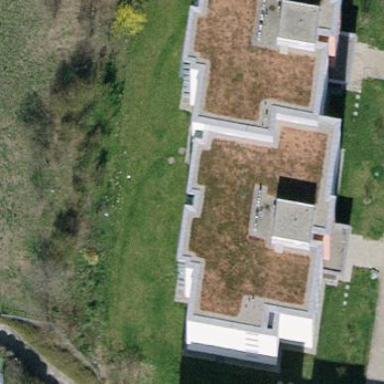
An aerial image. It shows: Flat-roofed apartment building.